Current action and preconditions to check: trajectory_clear

Your task: For each precondition in the list above, predict whether it will hold at this action.

Consider the current scene as observed from the mobile robot's camera, and analyze the predicted future states of all dynamic agents (e.g., people, animals, vehicles, or any moving entities) within the NEXT SECOND.

IMPORTANT: Only answer "very likely" if you are absolutely certain—based on strong, clear evidence—that a dynamic agent will violate the precondition in the predicted future state. Do NOT answer "very likely" for unlikely, ambiguous, or low-probability risks.

Ask yourself for each precondition: Is there a high probability, with clear and convincing evidence, that the predicted future states of any dynamic agent will interfere with the predicted future state of the currently executing action within the NEXT SECOND, causing that precondition to fail?

Assess the risk level based on these predictions. Use "likely" or "very likely" if motions create a clear risk of interference.

Use "neutral" or "improbable" if agents are nearby but their predicted paths are clearly diverging or non-conflicting.

Failure Risk Categories: "very improbable", "improbable", "neutral", "likely", "very likely"

Answer Format: Output ONLY the probability_of_failure value from these categories: "very improbable", "improbable", "neutral", "likely", "very likely"

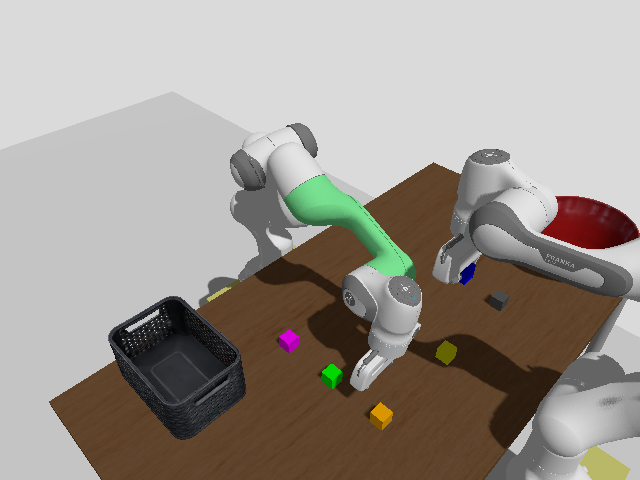

Answer: improbable